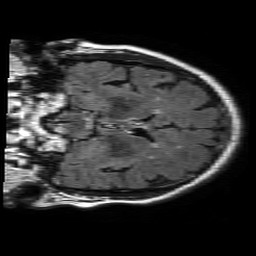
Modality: FLAIR
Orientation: coronal
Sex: female
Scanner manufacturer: philips
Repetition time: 11 s
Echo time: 0.125 s